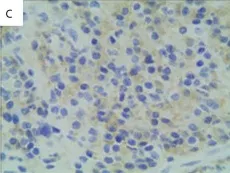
Histological features of the lesion revealed an IgG4-related inflammatory pseudotumor. Immunohistochemical analysis revealed over 400 IgG4-positive cells per high-powered field, and . A high IgG4/IgG ratio. IgG, x200.
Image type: pathology (immunostaining)